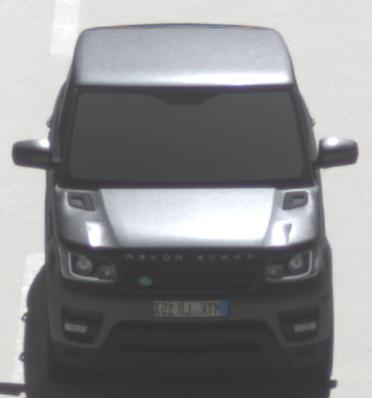
Make: Land Rover
Model: Range Rover Sport 5.0 V8 SC
Detailed model: Range Rover Sport (II)
Model produced from: 2013/09
Model produced until: 2015/07
Doors: 5
Color: gray
Road condition: dry road
Daytime: midday
Contrast: high contrast